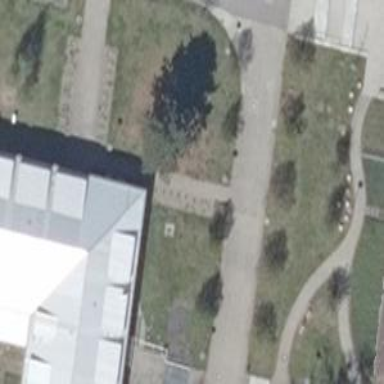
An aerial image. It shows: Evergreen needle-leaved tree.